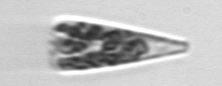
Label: Licmophora